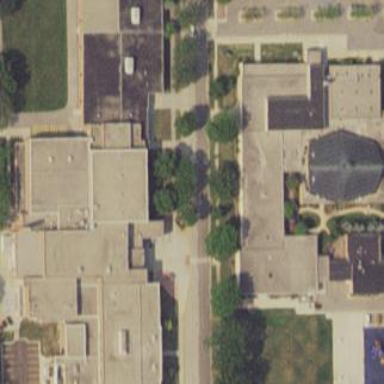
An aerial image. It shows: School.